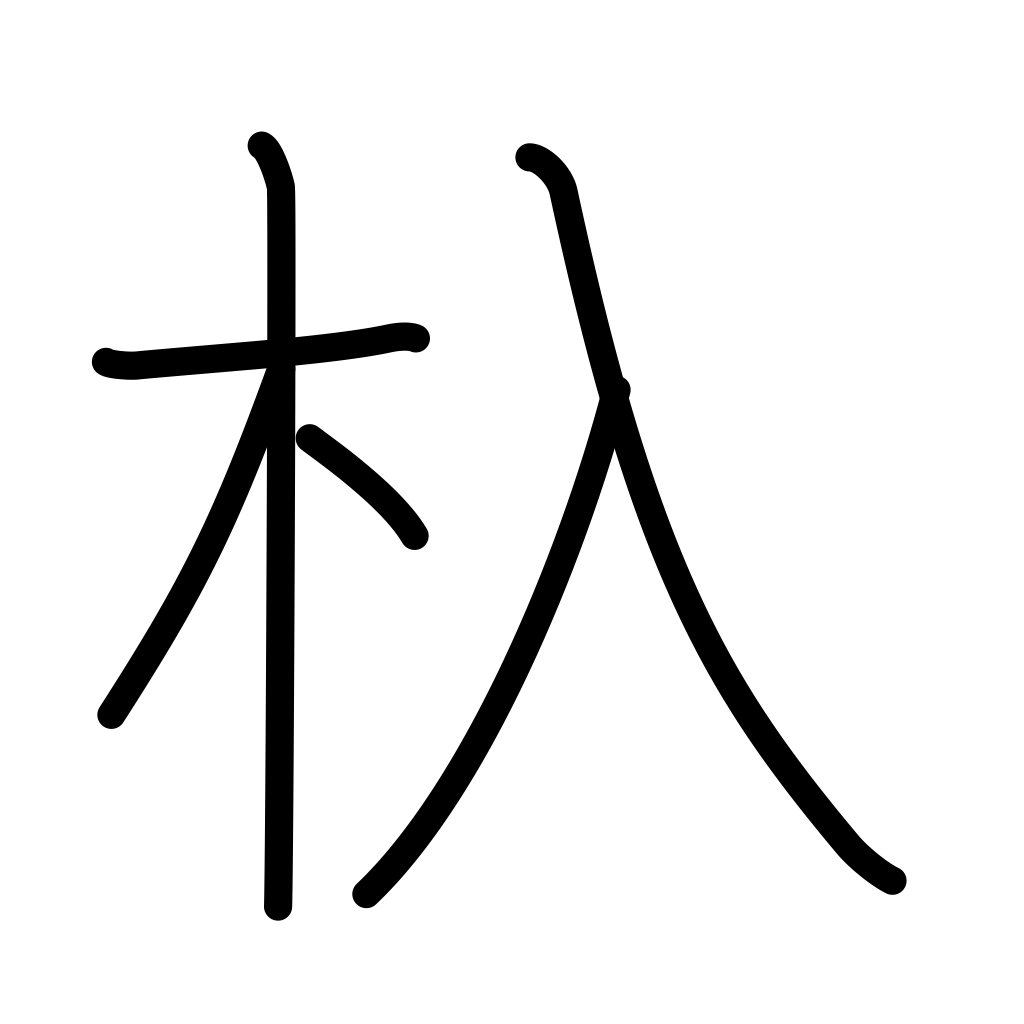
Meaning: sluice, spout, floodgate, penstock